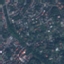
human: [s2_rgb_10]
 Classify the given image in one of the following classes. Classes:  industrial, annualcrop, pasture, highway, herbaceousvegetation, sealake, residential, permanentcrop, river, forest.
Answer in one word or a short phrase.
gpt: Residential